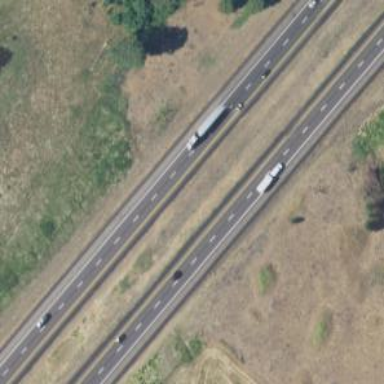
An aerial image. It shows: Asphalt motorway.